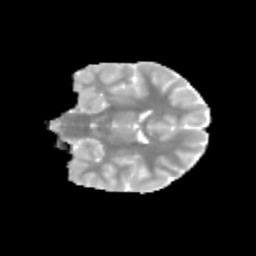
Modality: MD
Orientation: coronal
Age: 12
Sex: male
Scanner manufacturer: siemens
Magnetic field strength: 3 T
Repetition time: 3.8 s
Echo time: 0.07 s